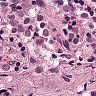
Metastatic tissue present: yes